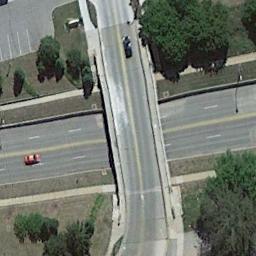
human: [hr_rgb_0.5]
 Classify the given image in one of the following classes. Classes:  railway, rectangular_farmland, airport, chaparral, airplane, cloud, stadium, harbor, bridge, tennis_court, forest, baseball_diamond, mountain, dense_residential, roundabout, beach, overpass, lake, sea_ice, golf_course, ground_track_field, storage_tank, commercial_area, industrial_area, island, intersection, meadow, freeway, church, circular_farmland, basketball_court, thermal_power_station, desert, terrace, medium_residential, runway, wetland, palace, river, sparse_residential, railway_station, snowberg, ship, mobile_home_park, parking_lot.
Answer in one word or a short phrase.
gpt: overpass